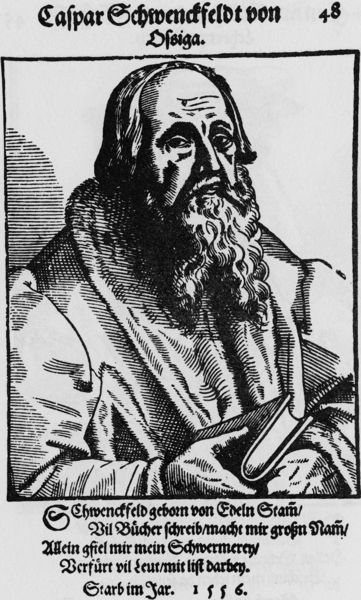
Titel: Bildnis des Caspar von Schwenckfeld
Künstler: Tobias Stimmer
Institution: (Seriendruck)
Schlagwörter: dunkel, hand, mann, schatten, umhang, weiß, frisur, geste, grau, haar, hell, hintergrund, licht, mund, nase, profil, schwarz, stirn, zeichnung, blick, alt, bart, augen, bibel, falten, gesicht, halten, kragen, mensch, pelz, rahmen, vollbart, ärmel, bildnis, herr, hände, portrait, porträt, sonne, haare, mantel, stoff, blatt, augenbrauen, brustbild, locken, renaissance, schultern, traurig, fell, holzschnitt, schrift, wangen, alter mann, grafik, graphik, schattierung, linien, rand, ernst, brauen, glatze, pupillen, melancholie, deutsch, jahreszahl, revers, hoch, name, buch, linie, druck, schraffur, schraffuren, radierung, schrafur, stich, titel, schwarzweiß, text, buchstaben, hohe stirn, überschrift, autor, einband, halbprofil, runzeln, haaransatz, gelehrter, zeilen, emblem, kupferstich, altdeutsch, latein, trist, caspar, majuskel, kaspar, augenhöhle, gelehrt, barr, caspar schwenckfeld, mesnch, mann bart, 1556, 11556, 48, caspar schwendt, schwenckfeldt, schwendfeldt, radierng, mantel kragen, hoözschnitt, schwenkfeld, buch in rechter hand